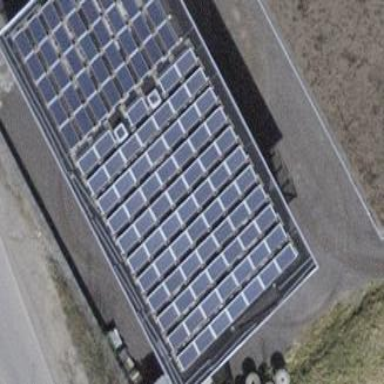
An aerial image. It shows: Solar power generator.